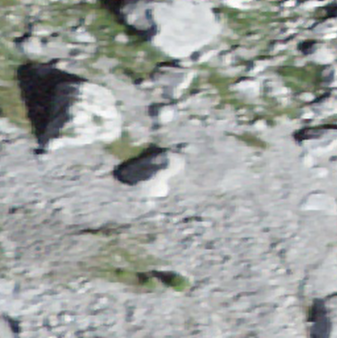
Label: bouldering_area